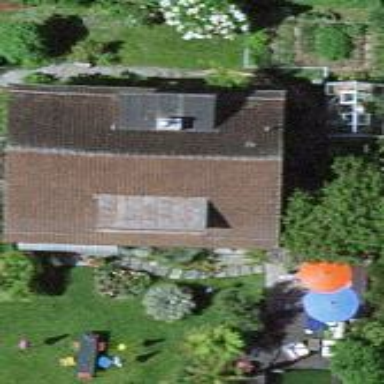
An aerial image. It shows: Simple and straightforward house.